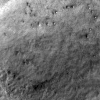
Atmospheric dust classification: not_dusty